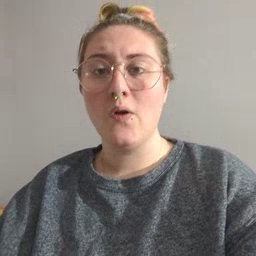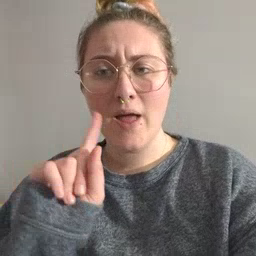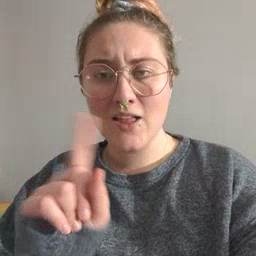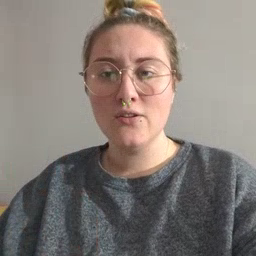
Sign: where